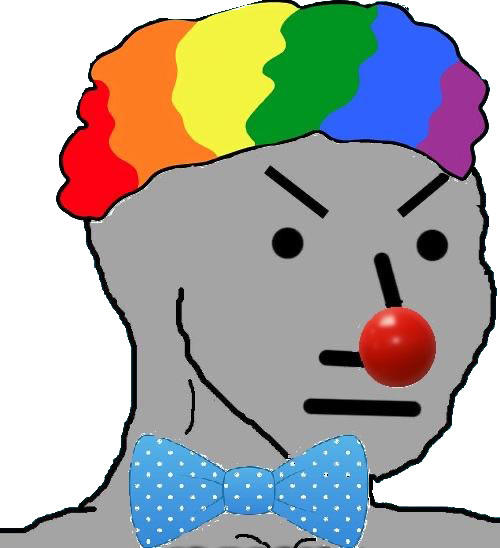
Label: 5_NPC